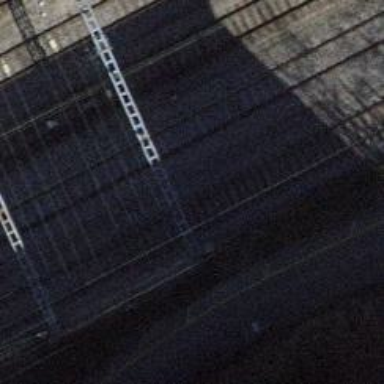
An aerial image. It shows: Catenary mast for power lines.